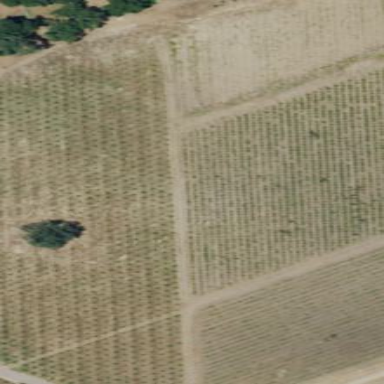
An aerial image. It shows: Vineyard.